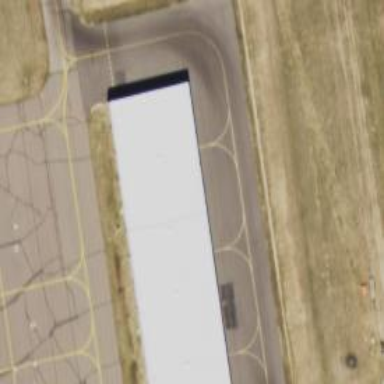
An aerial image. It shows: Image of taxiway at airport.